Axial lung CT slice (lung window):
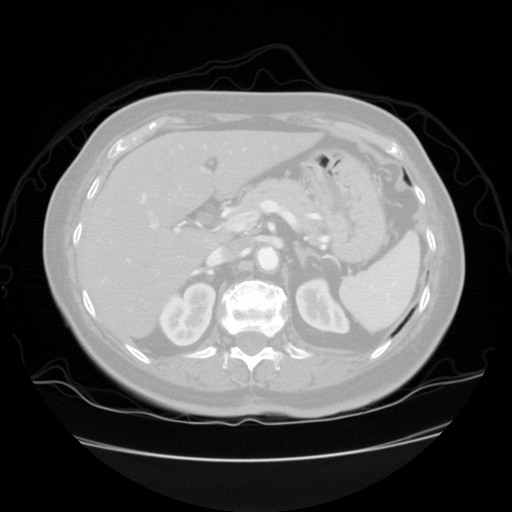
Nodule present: no